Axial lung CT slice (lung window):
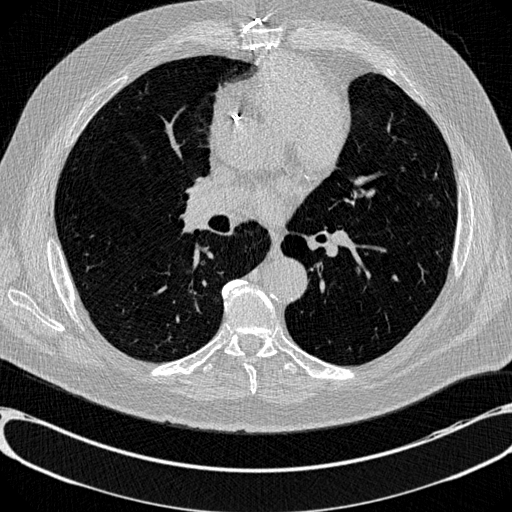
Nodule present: no